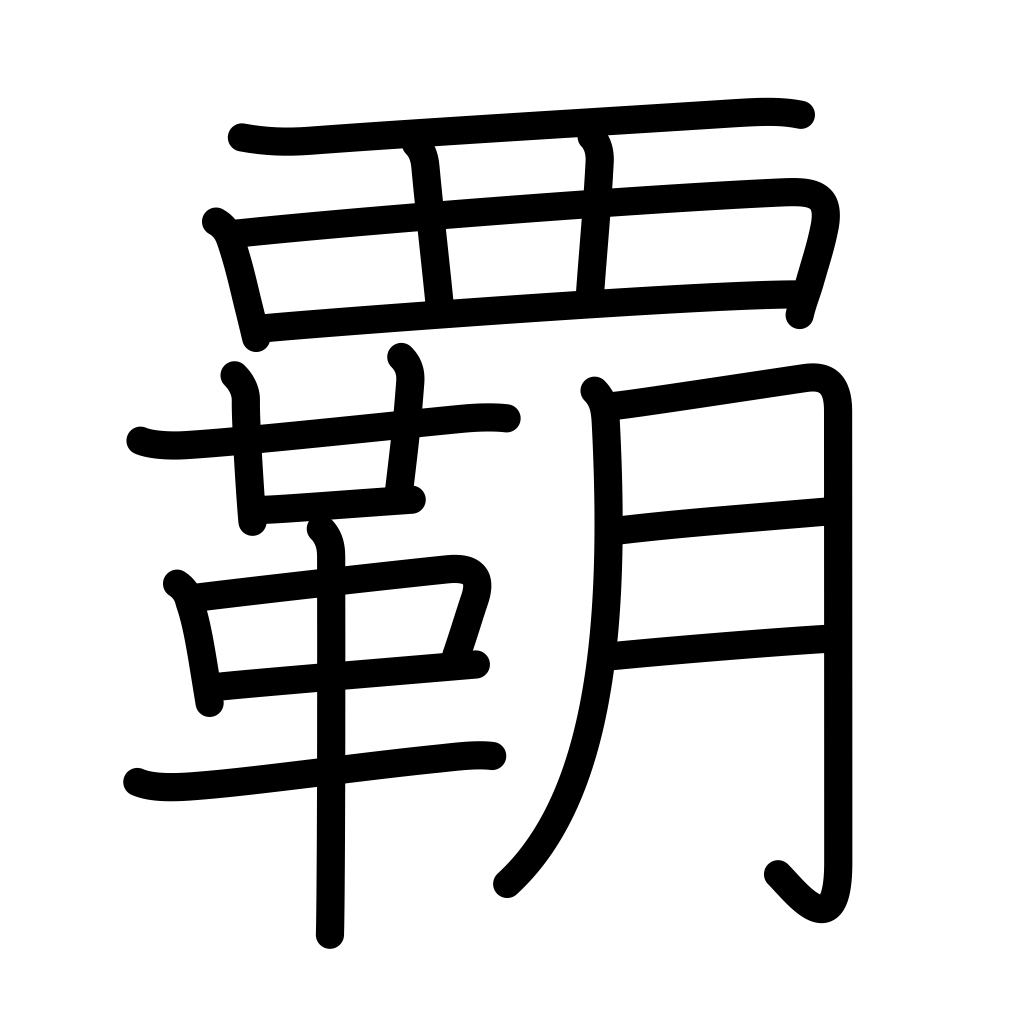
Meaning: hegemony, supremacy, leadership, champion